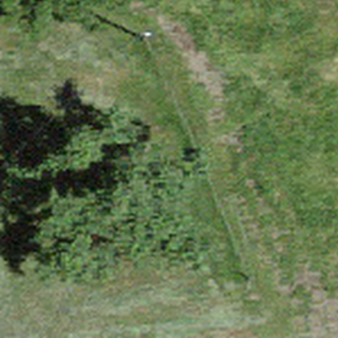
Label: other